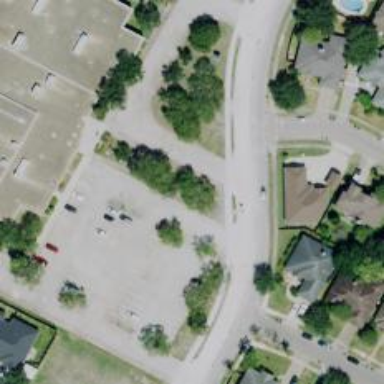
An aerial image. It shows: Marked crossing on footway.